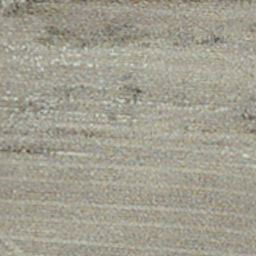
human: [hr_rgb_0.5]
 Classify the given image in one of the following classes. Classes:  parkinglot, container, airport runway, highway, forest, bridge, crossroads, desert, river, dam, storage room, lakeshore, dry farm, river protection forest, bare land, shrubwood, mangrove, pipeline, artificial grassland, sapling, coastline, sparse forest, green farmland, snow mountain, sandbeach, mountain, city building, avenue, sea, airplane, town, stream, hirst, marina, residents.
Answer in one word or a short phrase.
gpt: dry farm